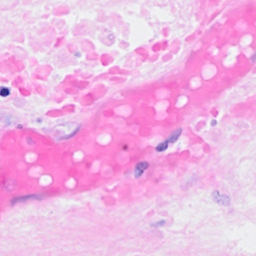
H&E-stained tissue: Breast